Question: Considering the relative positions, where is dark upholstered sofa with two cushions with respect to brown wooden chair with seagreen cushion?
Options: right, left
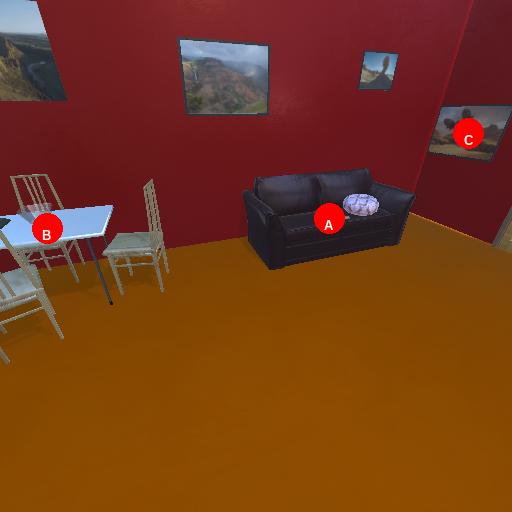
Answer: right